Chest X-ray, AP view. Patient: 36 years old, sex F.
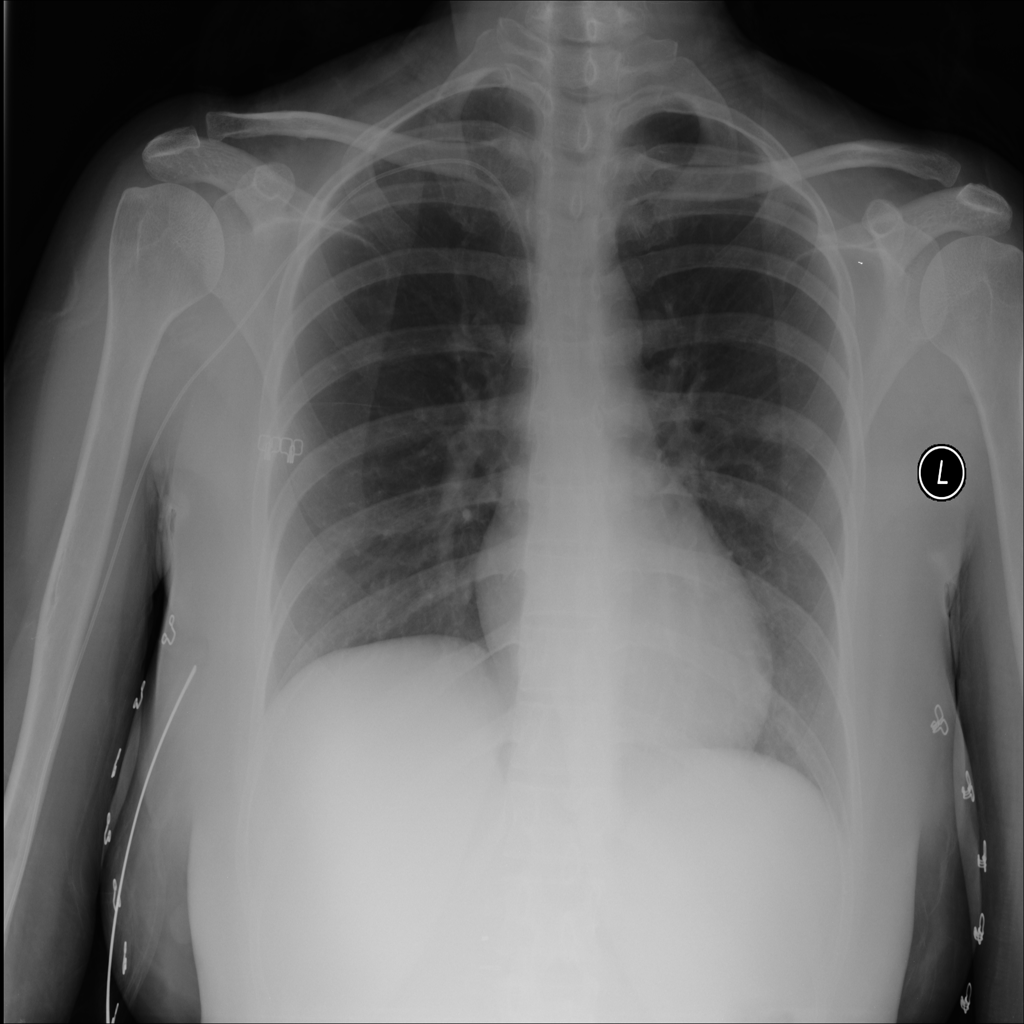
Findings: No Finding